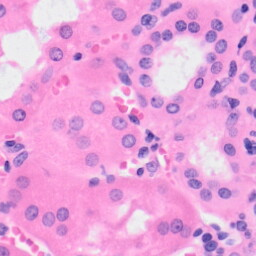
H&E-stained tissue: Kidney